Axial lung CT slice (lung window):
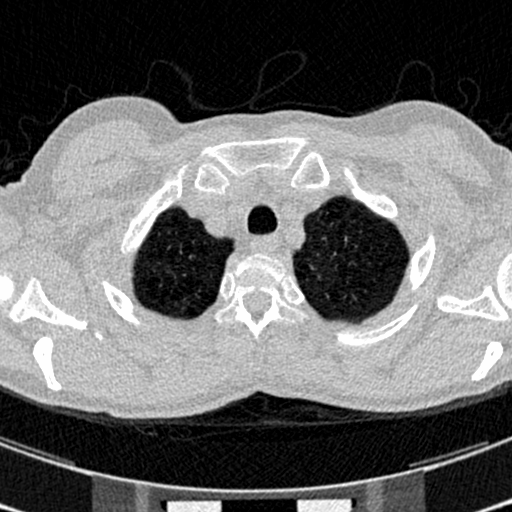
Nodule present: no